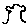
Label: tree